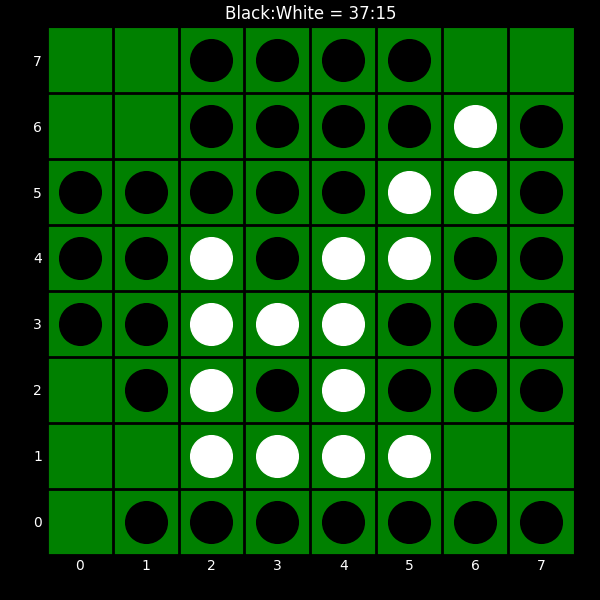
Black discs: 37
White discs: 15